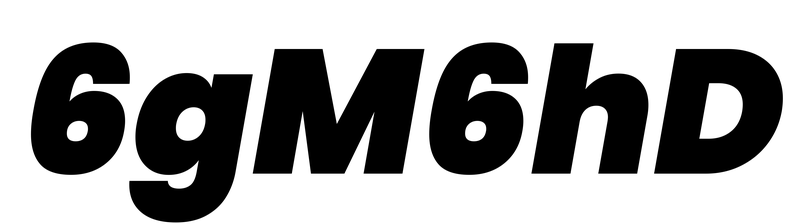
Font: Poppins-BlackItalic